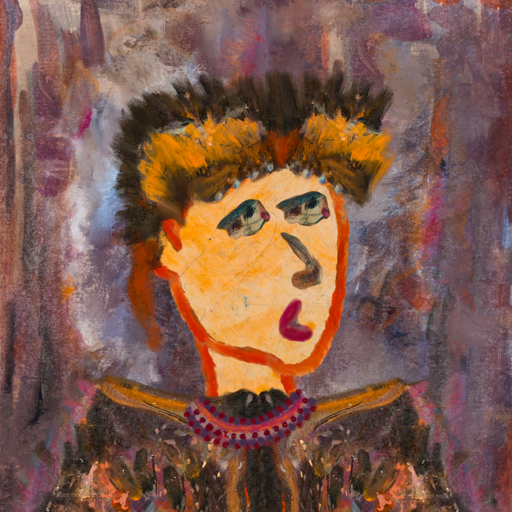
Background: Hypocrite, Head And Neck Side: Experience, Face Side: Pipe, Bust: Gypsy_Queen, Hair Side: Blank, Head Accessory: Gypsy_Queen, Second Necklace: Blank, Necklace: Roy_Bahadur, Baby: Blank